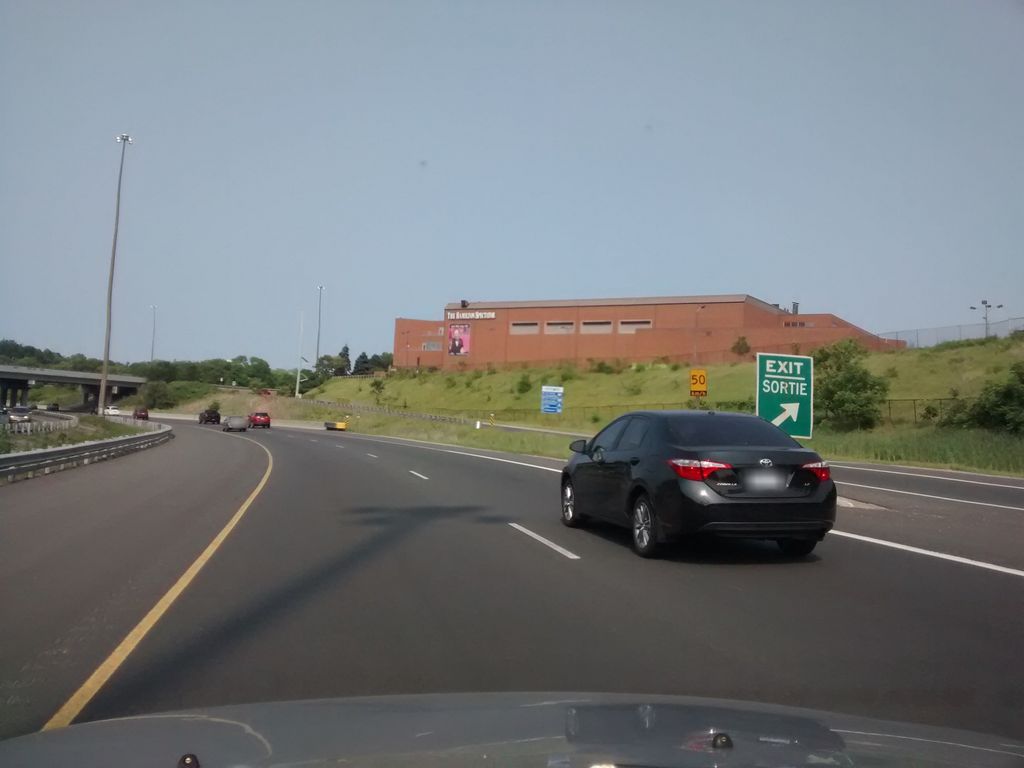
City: hamilton